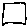
Label: square